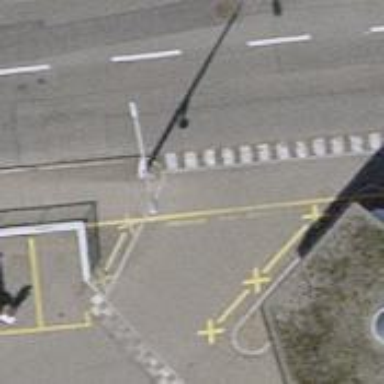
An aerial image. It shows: Unmarked crossing with traffic calming table.